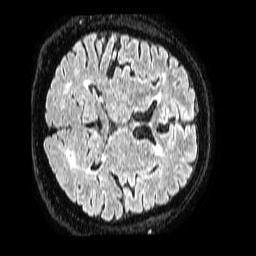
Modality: FLAIR
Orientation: axial
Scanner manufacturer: philips
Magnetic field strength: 1.5 T
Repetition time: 4.8 s
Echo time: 0.3 s